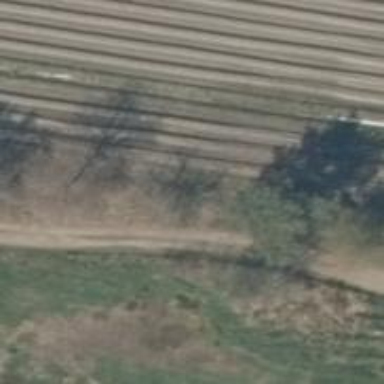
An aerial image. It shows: Gravel track with grade3 tracktype.